Interaction volume radius: 10 \u00c5
Interaction volume height: 10 \u00c5
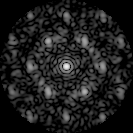
Disorder parameter: 0.5653